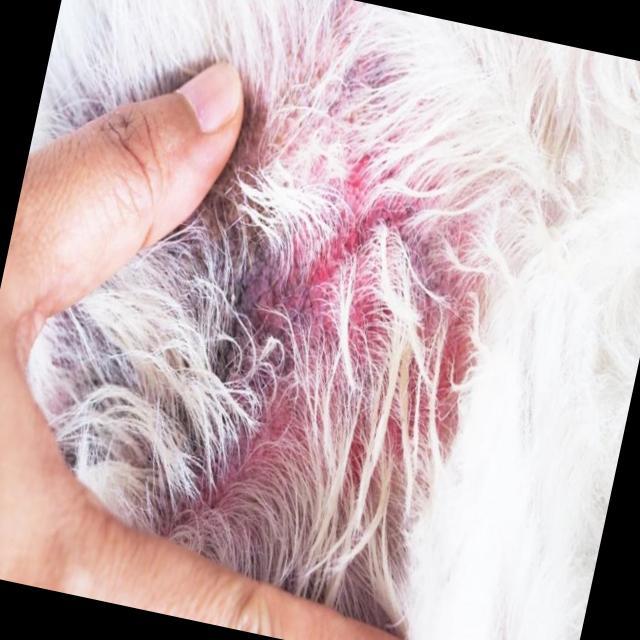
Canine ringworm (Dermatophytosis) — fungal infection caused by Microsporum or Trichophyton. Presents with circular alopecia, scaling, crusting, and broken hairs.